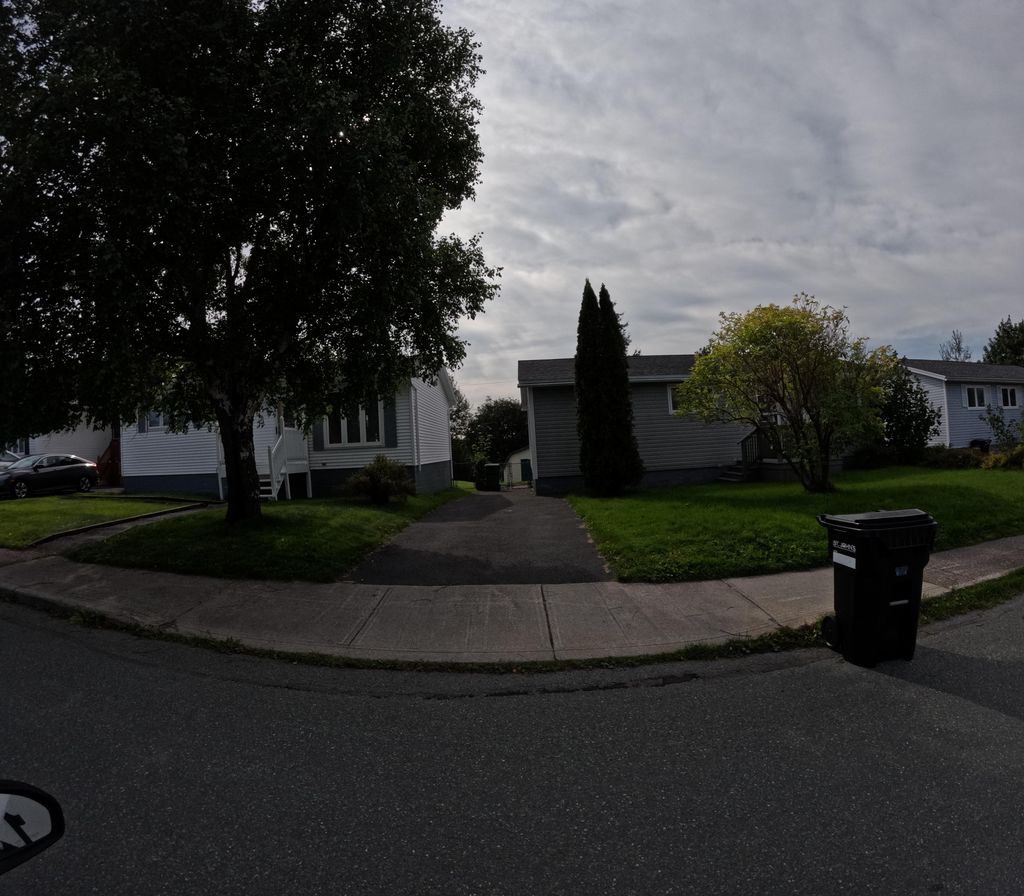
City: st_johns